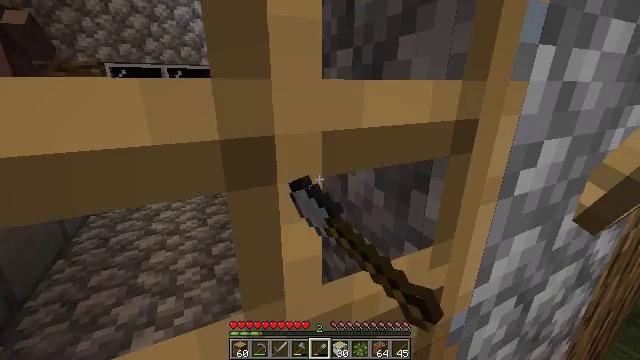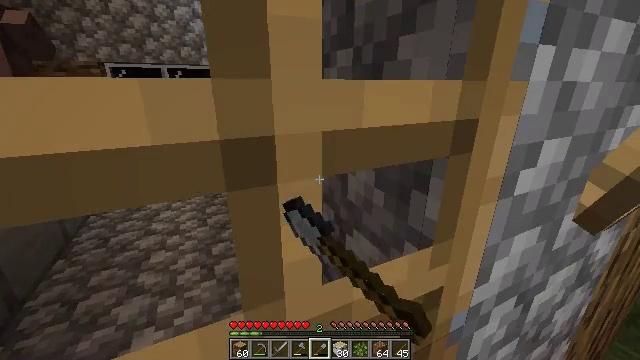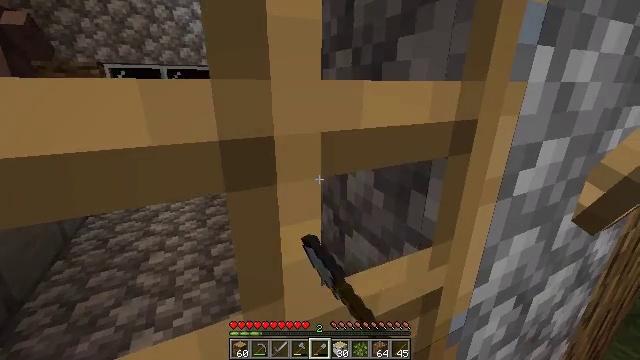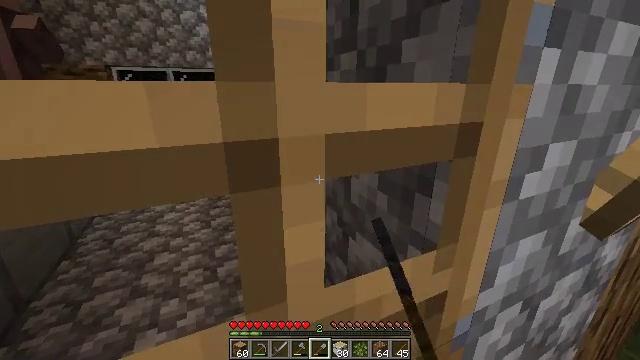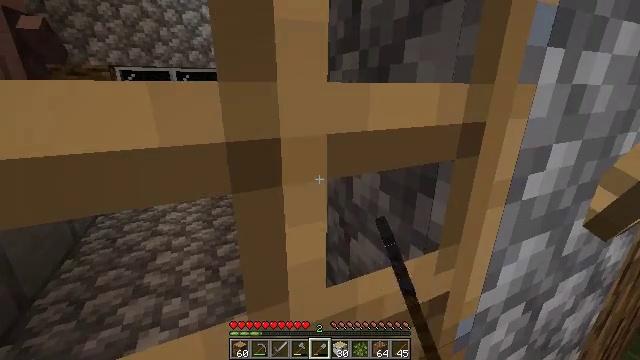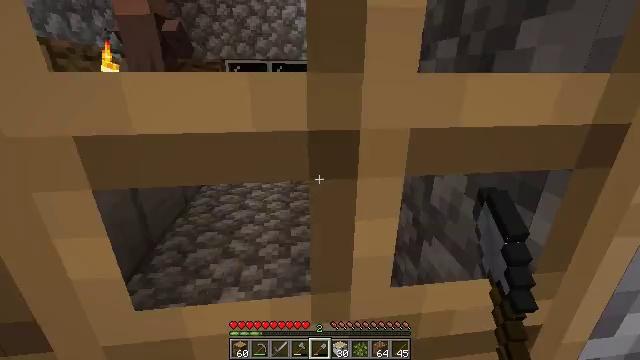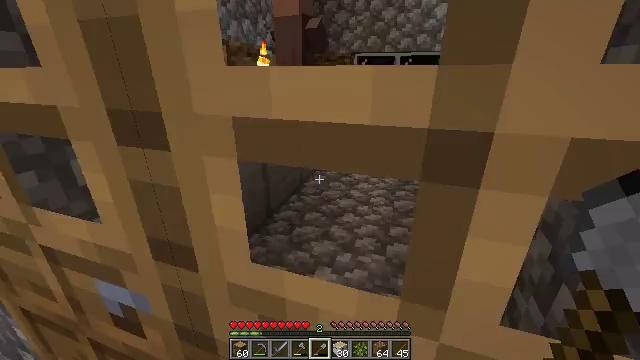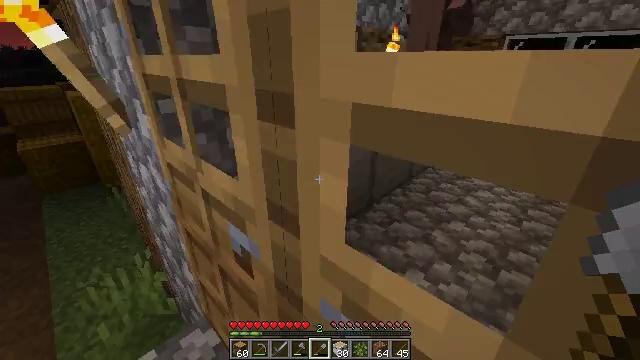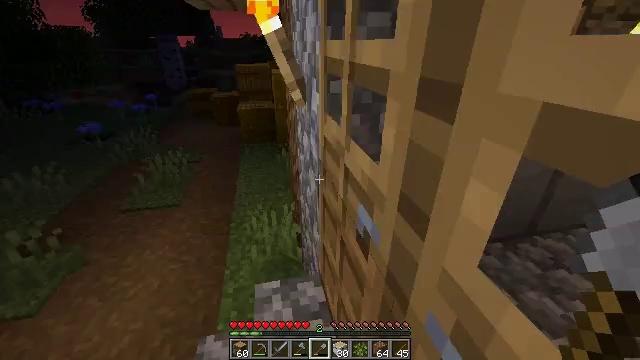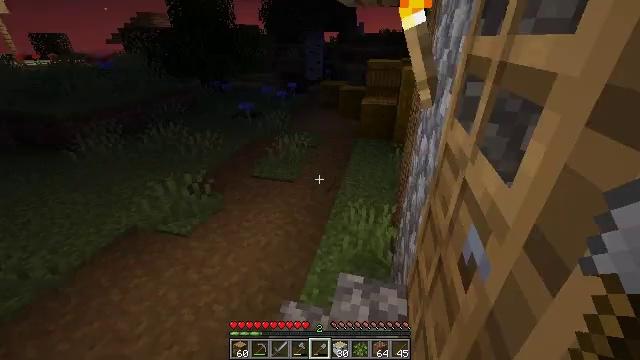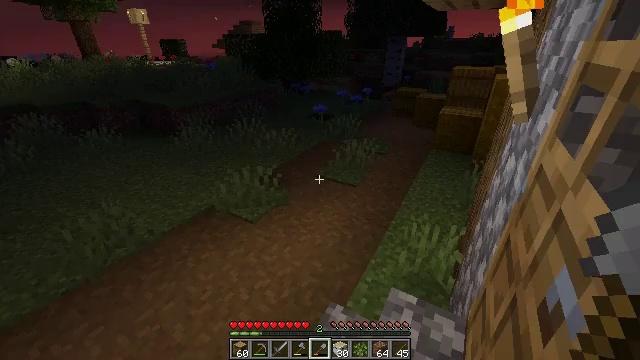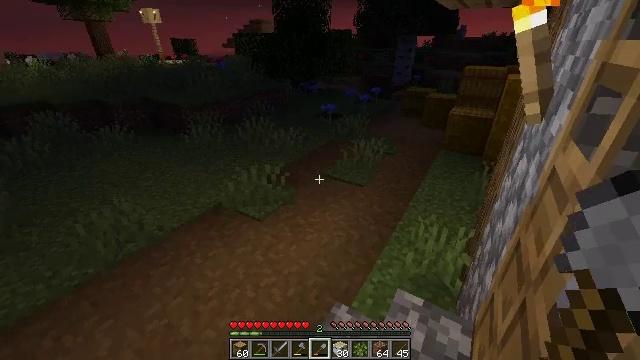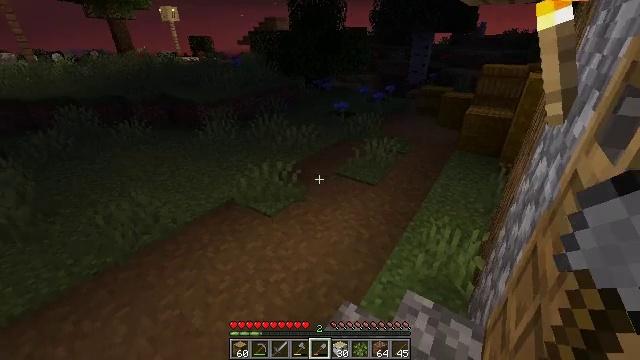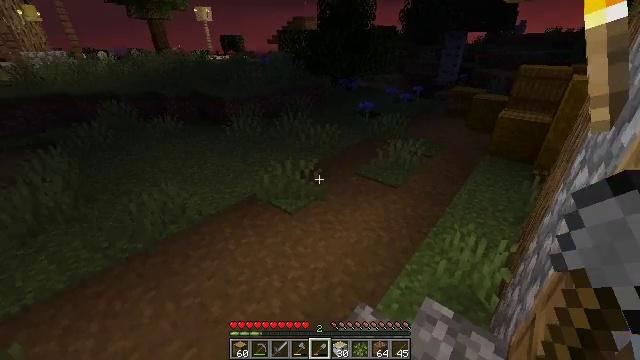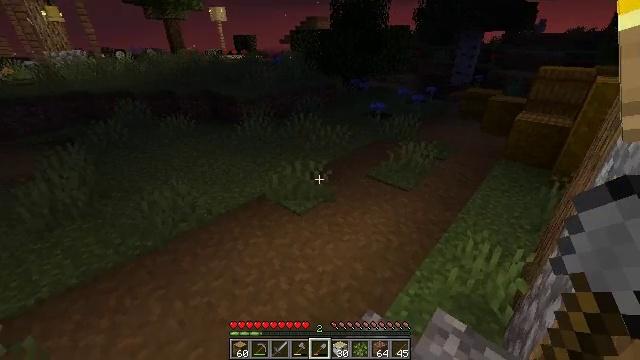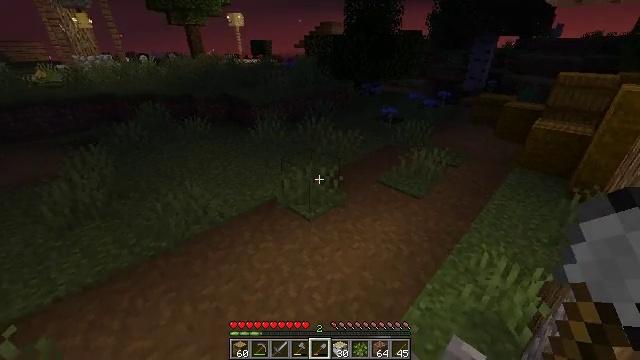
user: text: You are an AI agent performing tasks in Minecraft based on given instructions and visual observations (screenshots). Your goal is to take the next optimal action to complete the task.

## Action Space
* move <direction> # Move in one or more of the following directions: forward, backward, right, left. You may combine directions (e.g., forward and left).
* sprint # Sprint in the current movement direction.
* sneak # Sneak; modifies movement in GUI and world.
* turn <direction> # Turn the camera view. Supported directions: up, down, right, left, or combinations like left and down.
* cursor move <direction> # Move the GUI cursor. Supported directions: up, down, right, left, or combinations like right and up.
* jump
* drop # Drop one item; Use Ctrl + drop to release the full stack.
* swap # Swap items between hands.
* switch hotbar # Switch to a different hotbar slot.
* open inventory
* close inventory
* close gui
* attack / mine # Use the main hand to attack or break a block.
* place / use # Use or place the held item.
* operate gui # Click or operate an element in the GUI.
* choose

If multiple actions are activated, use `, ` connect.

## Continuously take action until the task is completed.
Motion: motion action
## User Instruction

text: Collect the yellow bed from its place.
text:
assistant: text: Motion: use / place
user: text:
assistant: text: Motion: use / place
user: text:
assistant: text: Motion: no_op
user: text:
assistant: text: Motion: no_op
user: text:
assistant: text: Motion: turn left and down
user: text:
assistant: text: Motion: turn left and down
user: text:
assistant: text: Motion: turn left and down
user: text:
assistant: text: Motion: turn left and down
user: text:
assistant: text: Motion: turn left
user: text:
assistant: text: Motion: turn left
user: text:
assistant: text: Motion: turn left
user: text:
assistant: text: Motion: turn left
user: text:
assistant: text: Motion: turn left
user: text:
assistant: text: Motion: move forward, sprint, turn left
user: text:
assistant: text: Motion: move forward, sprint, turn left
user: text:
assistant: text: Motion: move forward, sprint, turn left
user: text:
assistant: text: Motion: move forward, sprint
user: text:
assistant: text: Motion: move forward, sprint, turn left and up
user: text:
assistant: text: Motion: move forward, sprint, turn left and up
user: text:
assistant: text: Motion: move forward, sprint
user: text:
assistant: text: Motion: move forward, sprint
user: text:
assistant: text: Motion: move forward, sprint
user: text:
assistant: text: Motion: move forward, sprint
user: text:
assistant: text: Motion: move forward, sprint
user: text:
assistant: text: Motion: move forward, sprint
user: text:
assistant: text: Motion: move forward, sprint
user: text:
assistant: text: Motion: move forward, sprint, turn left
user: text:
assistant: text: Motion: move forward, sprint, turn left and up
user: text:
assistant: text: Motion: move forward, sprint, turn left and up
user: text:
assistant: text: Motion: move forward, sprint, turn left and up